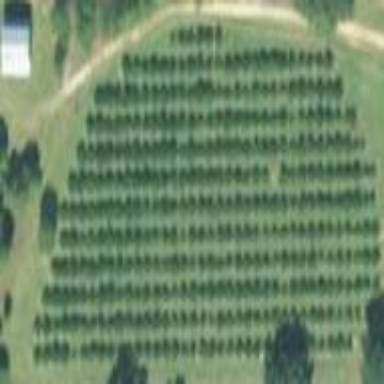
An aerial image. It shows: Plant nursery cultivating trees.